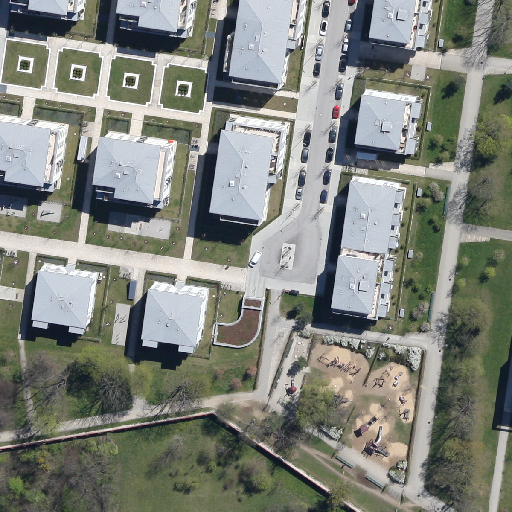
Referring expression: vehicle